Question: How do you get an element's inner height, without padding and borders?
No jQuery, just pure JS, and a cross-browser solution (IE7 included)

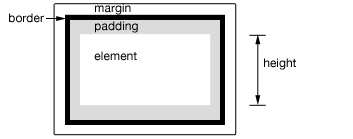
Answer: <URL> - give the height but without the
.
<URL>
Using <URL>
'parseFloat' can also be used for more precise sub-pixel measurements
> Note that all values will automatically be converted by the DOM API to
'''
function getInnerHeight( elm ){
var computed = getComputedStyle(elm),
padding = parseInt(computed.paddingTop) + parseInt(computed.paddingBottom);
return elm.clientHeight - padding
}
'''
# DEMO:
'''
// main method
function getInnerHeight( elm ){
var computed = getComputedStyle(elm),
padding = parseInt(computed.paddingTop) + parseInt(computed.paddingBottom);
return elm.clientHeight - padding
}
// demo utility function
function printInnerHeight( selector ){
console.clear()
console.log(
getInnerHeight( document.querySelector(selector) )
)
}
'''
'''
body{ display: flex; padding:0; margin: 0; }
div{ flex: 1; }
.demo1{
padding-top: 2vh;
padding-bottom: 1vh;
margin: 30px;
border: 10px solid salmon;
box-sizing: border-box;
outline: 1px solid red;
}
.demo2{
padding-top: 2vh;
padding-bottom: 4vh;
margin: 30px;
border: 10px solid salmon;
border-bottom-width: 0;
height: 150px;
outline: 1px solid red;
}
p::before{
content: '';
display: block;
height: 100%;
min-height: 50px;
background: lightgreen;
}
'''
'''
<div>
<h2>inner height should be ~50px</h2>
<button onclick="printInnerHeight('.demo1')">Get Inner Height</button>
<p class='demo1'></p>
</div>
<div>
<h2>inner height should be ~150px</h2>
<button onclick="printInnerHeight('.demo2')">Get Inner Height</button>
<p class='demo2'></p>
</div>
'''